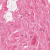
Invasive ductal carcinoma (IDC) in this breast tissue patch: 0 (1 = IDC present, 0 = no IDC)